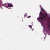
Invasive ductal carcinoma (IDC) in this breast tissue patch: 0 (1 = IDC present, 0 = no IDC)